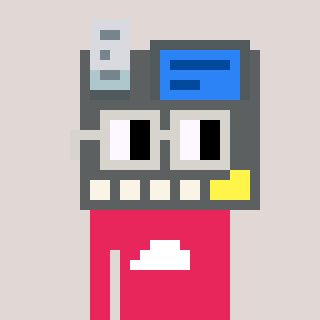
a pixel art character with square light gray glasses, a cash register-shaped head and a redpinkish-colored body on a warm background